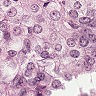
Metastatic tissue present: yes